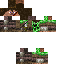
A male human skin with medium skin, wearing brown long hair dressed in a blue hoodie and brown pants, featuring a closed mouth.